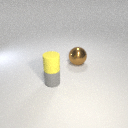
small gray rubber cylinder below small yellow rubber cylinder